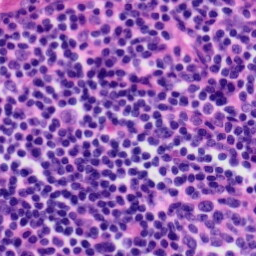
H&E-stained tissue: Tonsil